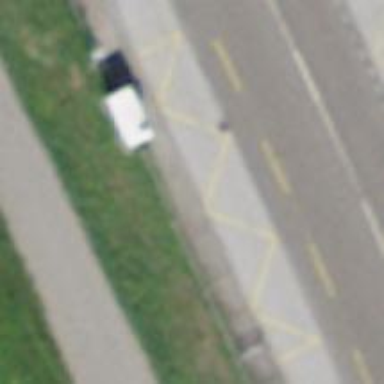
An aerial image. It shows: Bus stop with sheltered platform for public transport.